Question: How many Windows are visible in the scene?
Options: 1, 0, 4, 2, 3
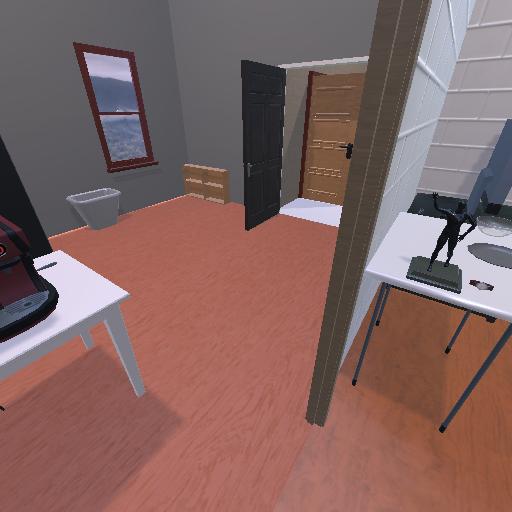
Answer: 1